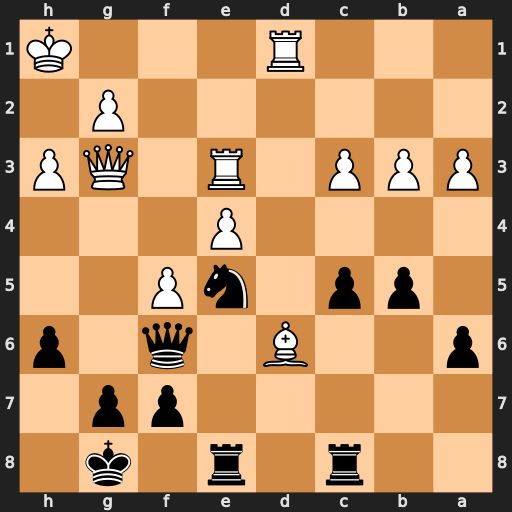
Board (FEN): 2r1r1k1/5pp1/p2B1q1p/1pp1nP2/4P3/PPP1R1QP/6P1/3R3K
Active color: b
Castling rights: -
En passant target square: -
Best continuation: Rcd8 Red3 Nxd3